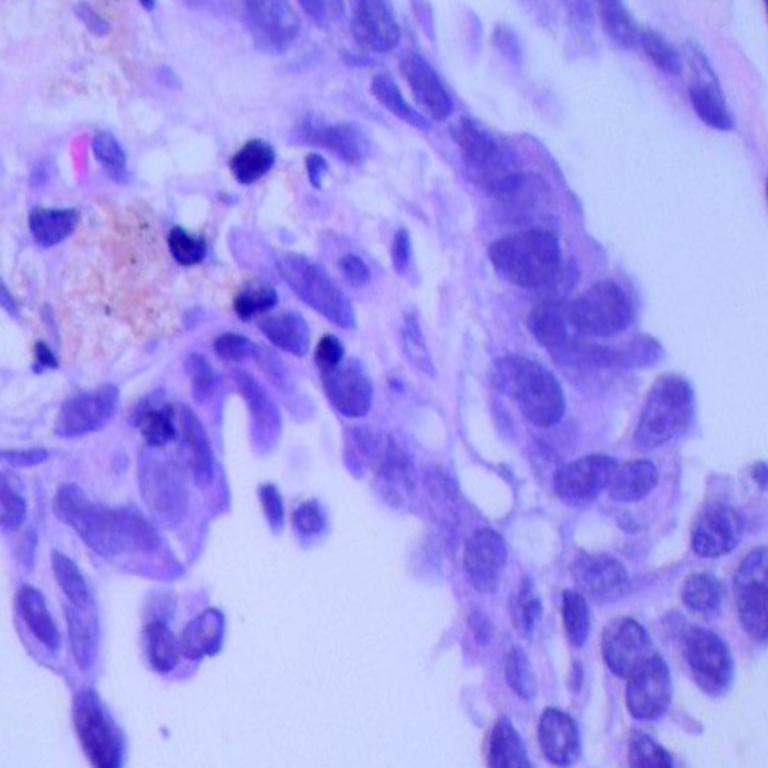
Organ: lung
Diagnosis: adenocarcinomas